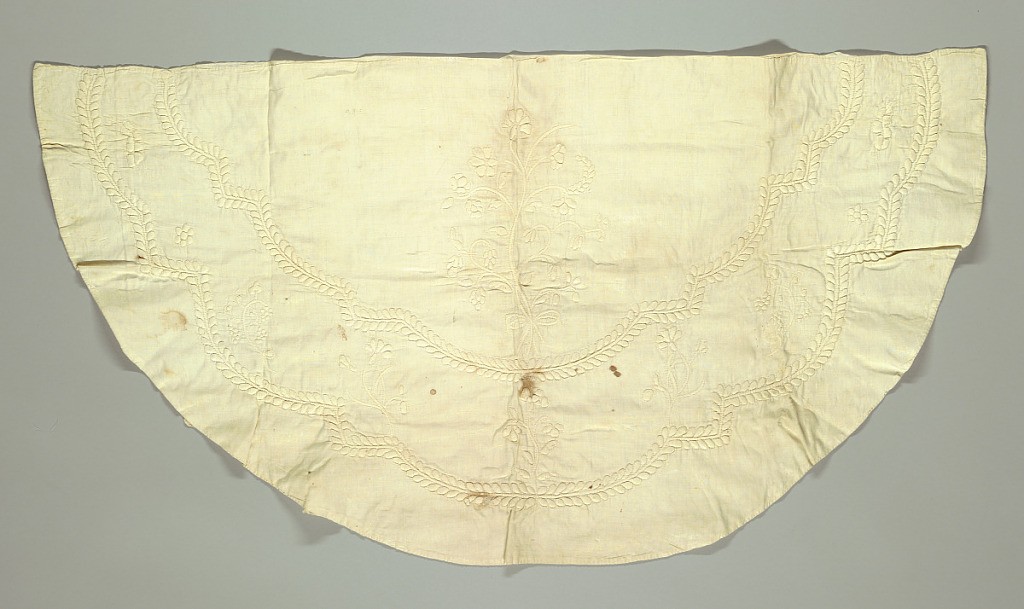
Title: Table cover
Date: mid-19th century
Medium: linen, cotton Technique: embroidered
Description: Semi-circular table cover, possibly for a dressing table. White linen with a quilted design to fit shape. Center has a flower sprays. The quilted portions are stuffed and stitched around. Lined with white cotton.